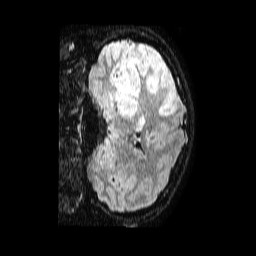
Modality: FLAIR
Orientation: coronal
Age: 26
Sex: female
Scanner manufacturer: philips
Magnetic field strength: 1.5 T
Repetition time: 4.8 s
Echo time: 0.3 s